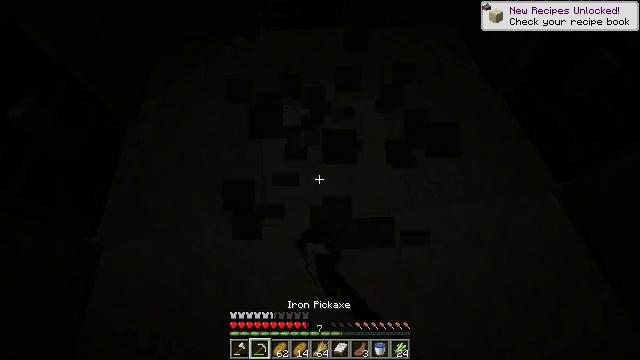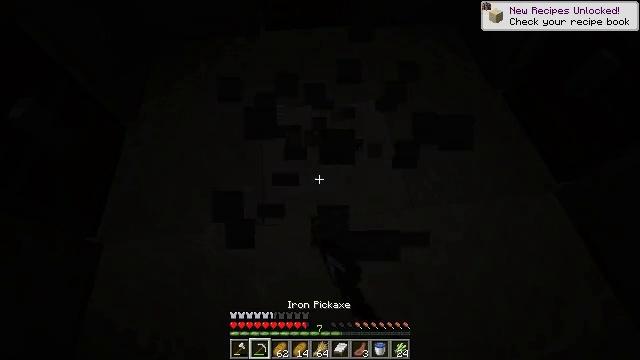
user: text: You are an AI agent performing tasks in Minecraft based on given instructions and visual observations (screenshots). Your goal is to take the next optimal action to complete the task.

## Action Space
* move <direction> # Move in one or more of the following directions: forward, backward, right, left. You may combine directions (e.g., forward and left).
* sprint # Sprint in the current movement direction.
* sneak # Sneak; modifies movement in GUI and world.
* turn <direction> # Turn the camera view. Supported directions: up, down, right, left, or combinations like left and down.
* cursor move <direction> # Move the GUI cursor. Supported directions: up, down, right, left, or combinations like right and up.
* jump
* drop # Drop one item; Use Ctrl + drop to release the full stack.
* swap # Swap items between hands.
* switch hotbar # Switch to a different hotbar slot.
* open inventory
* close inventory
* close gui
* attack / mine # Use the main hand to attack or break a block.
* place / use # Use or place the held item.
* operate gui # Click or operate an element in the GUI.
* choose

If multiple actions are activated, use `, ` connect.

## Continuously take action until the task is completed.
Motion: motion action
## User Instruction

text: Mine the stone pressure plate.
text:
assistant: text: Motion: attack / mine
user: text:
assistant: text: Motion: attack / mine